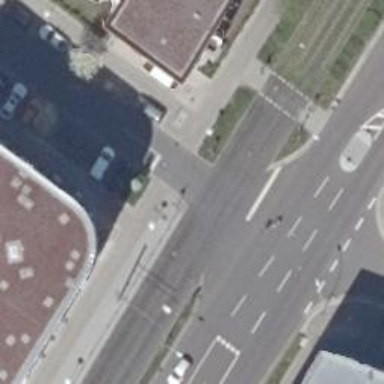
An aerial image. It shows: Tram level railway crossing with traffic signals.